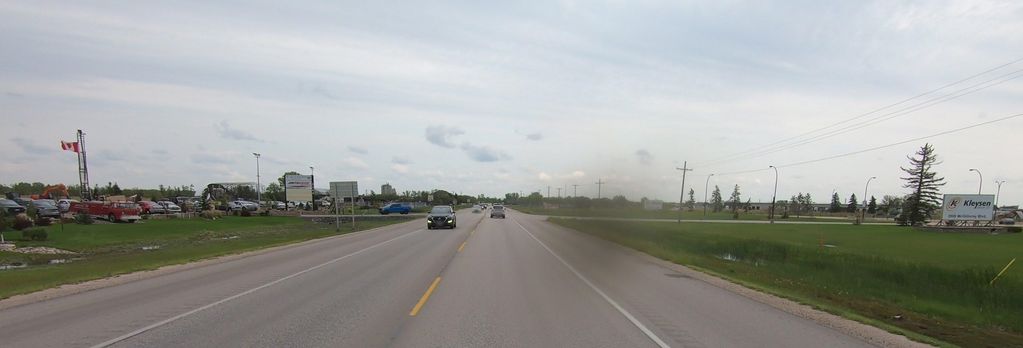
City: winnipeg